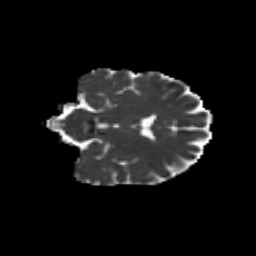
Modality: MD
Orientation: coronal
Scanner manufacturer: siemens
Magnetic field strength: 3 T
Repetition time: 9.2 s
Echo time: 0.084 s